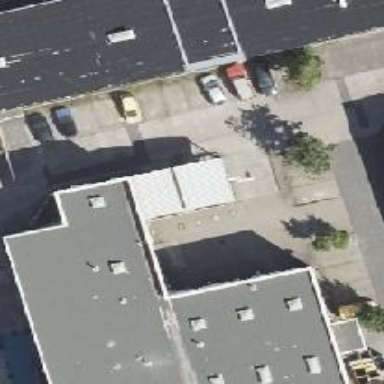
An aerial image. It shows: Car repair shop.